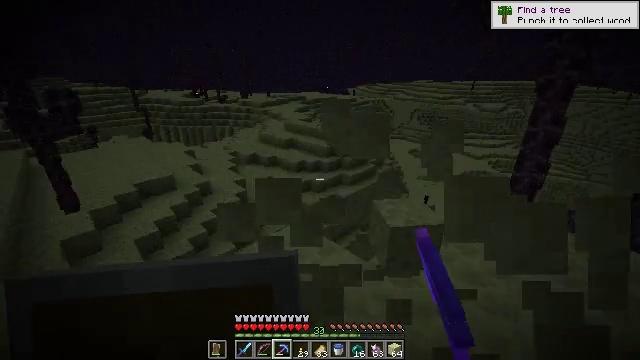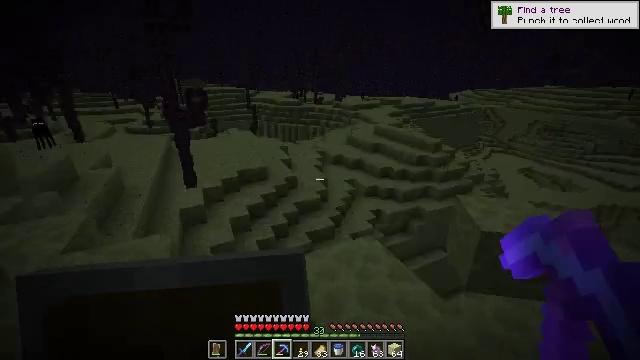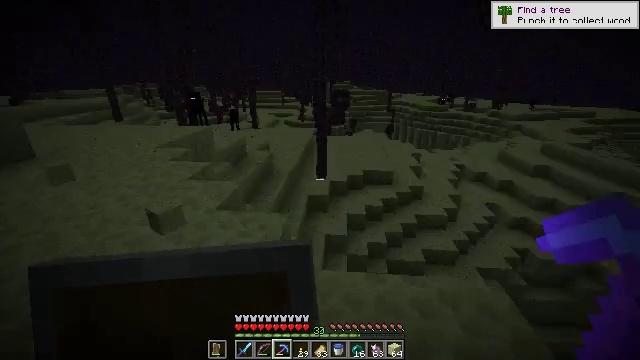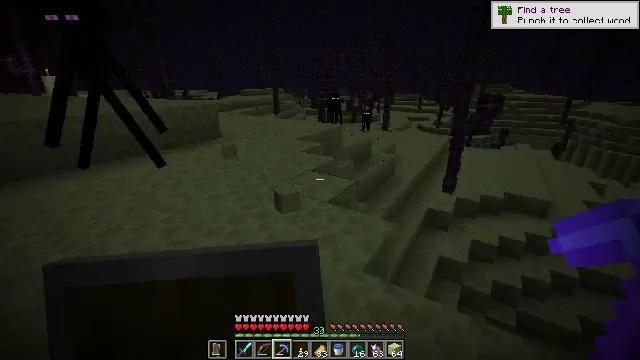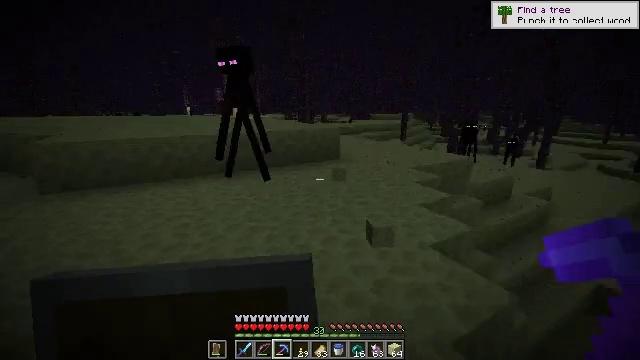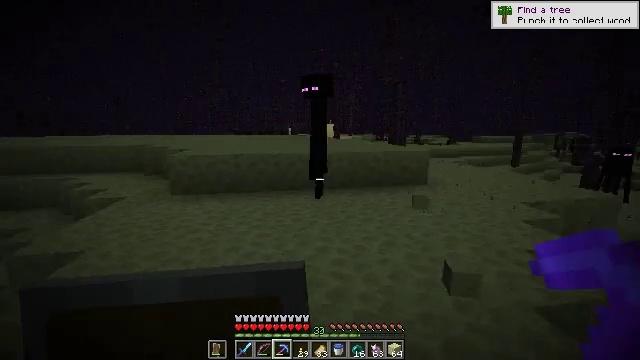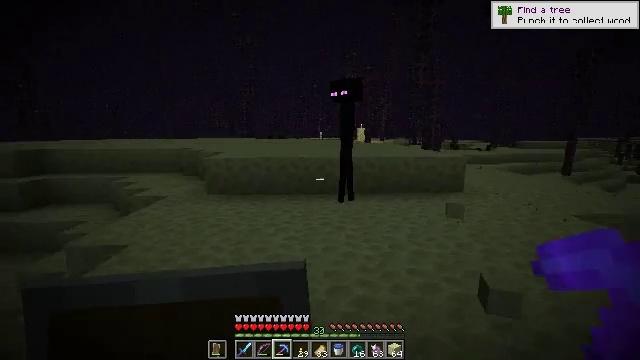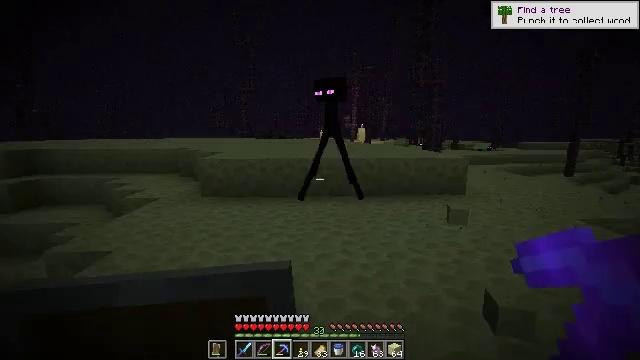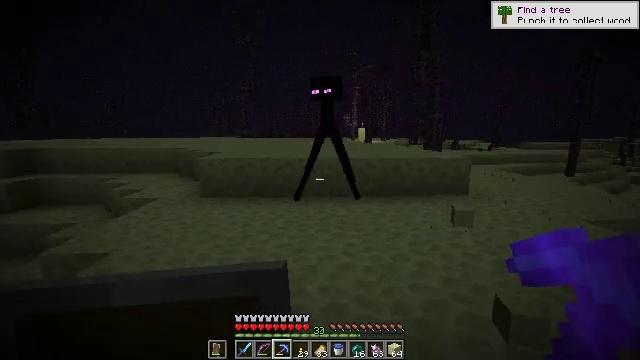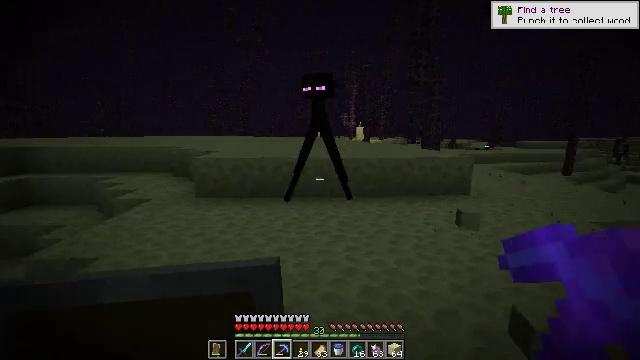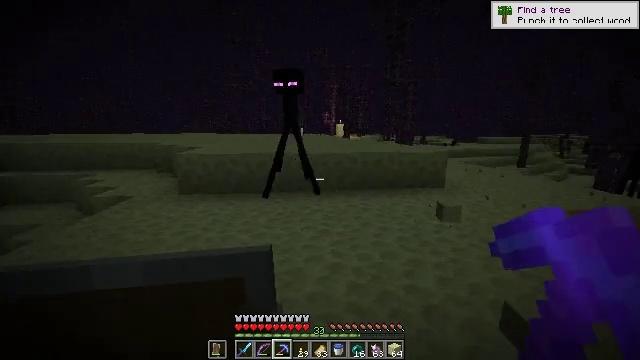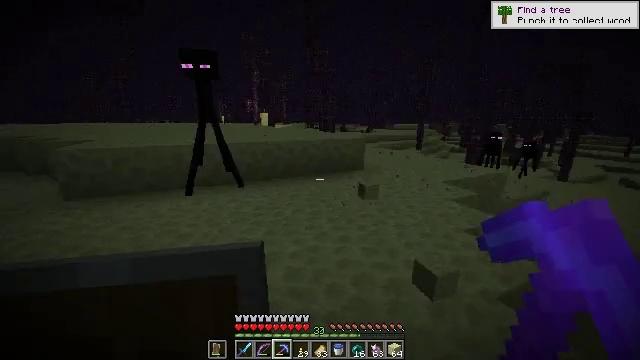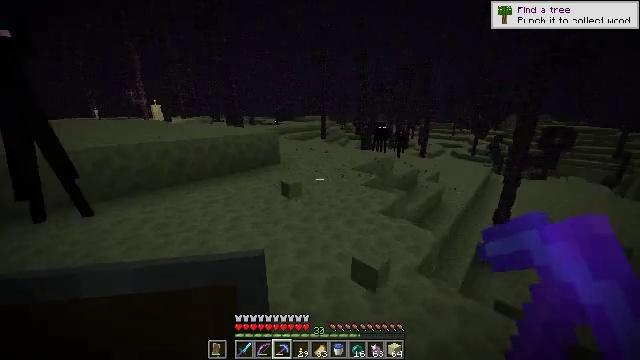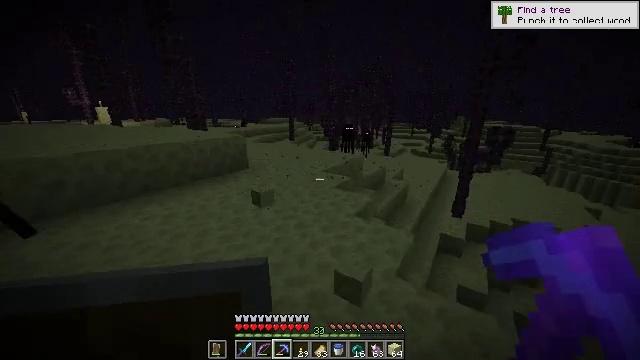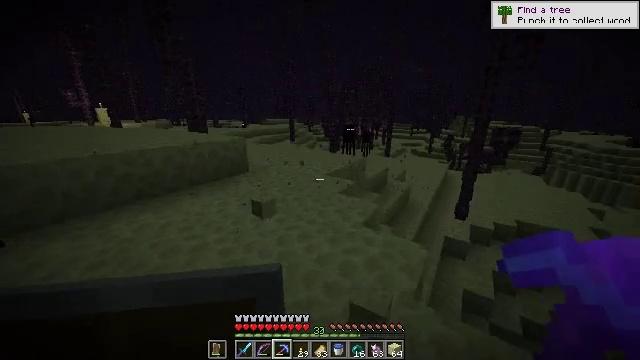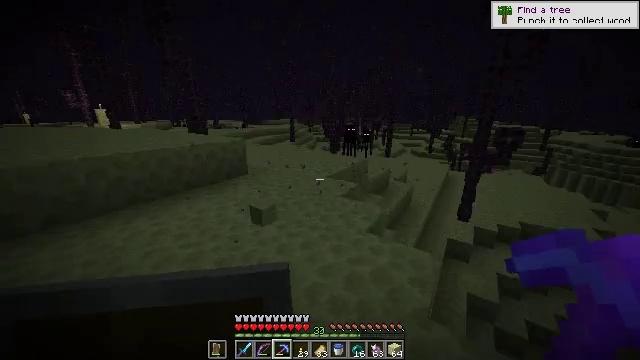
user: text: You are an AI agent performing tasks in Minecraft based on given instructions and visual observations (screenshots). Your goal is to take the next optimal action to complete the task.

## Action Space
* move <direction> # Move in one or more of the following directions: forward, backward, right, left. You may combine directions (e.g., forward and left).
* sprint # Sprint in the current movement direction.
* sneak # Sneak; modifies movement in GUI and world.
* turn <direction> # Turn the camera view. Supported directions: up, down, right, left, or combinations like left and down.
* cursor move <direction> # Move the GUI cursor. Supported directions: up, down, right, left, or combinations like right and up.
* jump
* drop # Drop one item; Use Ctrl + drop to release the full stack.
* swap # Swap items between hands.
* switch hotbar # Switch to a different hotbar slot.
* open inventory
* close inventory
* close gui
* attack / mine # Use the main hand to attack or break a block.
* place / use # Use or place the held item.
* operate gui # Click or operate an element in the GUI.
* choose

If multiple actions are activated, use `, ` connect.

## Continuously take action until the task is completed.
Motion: motion action
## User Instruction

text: Break some end stone blocks.
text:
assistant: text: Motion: move forward and move right, turn left
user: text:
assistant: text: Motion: move forward and move right, turn left
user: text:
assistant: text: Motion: move forward and move right, turn left
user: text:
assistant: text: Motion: move forward and move right, turn left and up
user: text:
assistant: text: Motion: move forward and move right, turn left and up
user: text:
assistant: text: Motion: move forward, turn left
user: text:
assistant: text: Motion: move forward and move left
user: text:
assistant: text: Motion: move forward and move left
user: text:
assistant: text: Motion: move forward, sprint
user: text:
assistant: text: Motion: move forward, sprint, turn right and down
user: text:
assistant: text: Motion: move forward, sprint, turn right and down
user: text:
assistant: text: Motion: move forward, sprint, turn right and down
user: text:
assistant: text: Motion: move forward, turn right
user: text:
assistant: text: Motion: move forward, sprint
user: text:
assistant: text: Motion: move forward, sprint
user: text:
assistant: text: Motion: move forward, sprint
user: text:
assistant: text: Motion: move forward
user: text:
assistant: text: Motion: move forward, turn left
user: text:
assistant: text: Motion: move forward, turn left
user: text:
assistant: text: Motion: move forward, turn left
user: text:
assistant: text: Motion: move forward
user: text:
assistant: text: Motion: move forward
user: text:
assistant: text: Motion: move forward
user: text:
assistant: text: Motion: move forward
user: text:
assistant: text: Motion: move forward
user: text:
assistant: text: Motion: move forward
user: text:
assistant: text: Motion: move forward
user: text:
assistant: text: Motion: move forward
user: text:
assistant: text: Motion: no_op
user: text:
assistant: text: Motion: no_op